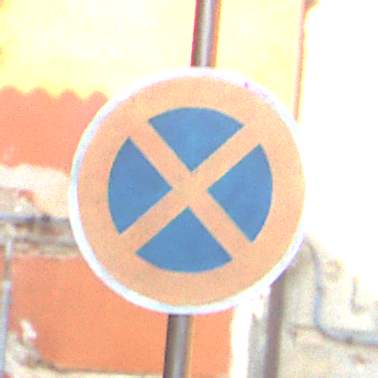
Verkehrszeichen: AbsolutesHalteverbot
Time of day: MorningAfternoon
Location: Outdoor (Urban)
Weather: Clear
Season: NotSpecified
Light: Natural